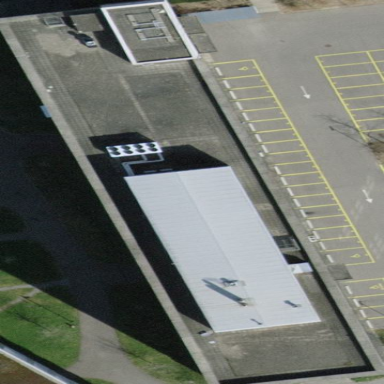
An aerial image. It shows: Office building.